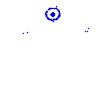
Particle: pion